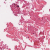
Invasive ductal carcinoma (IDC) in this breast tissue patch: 0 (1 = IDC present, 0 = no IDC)